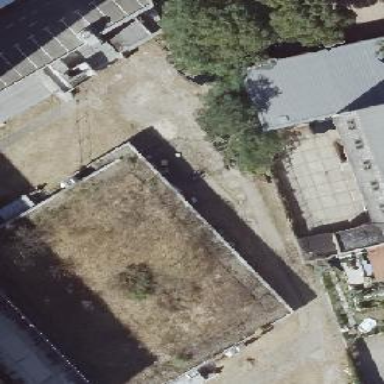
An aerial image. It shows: Bunker.